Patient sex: M
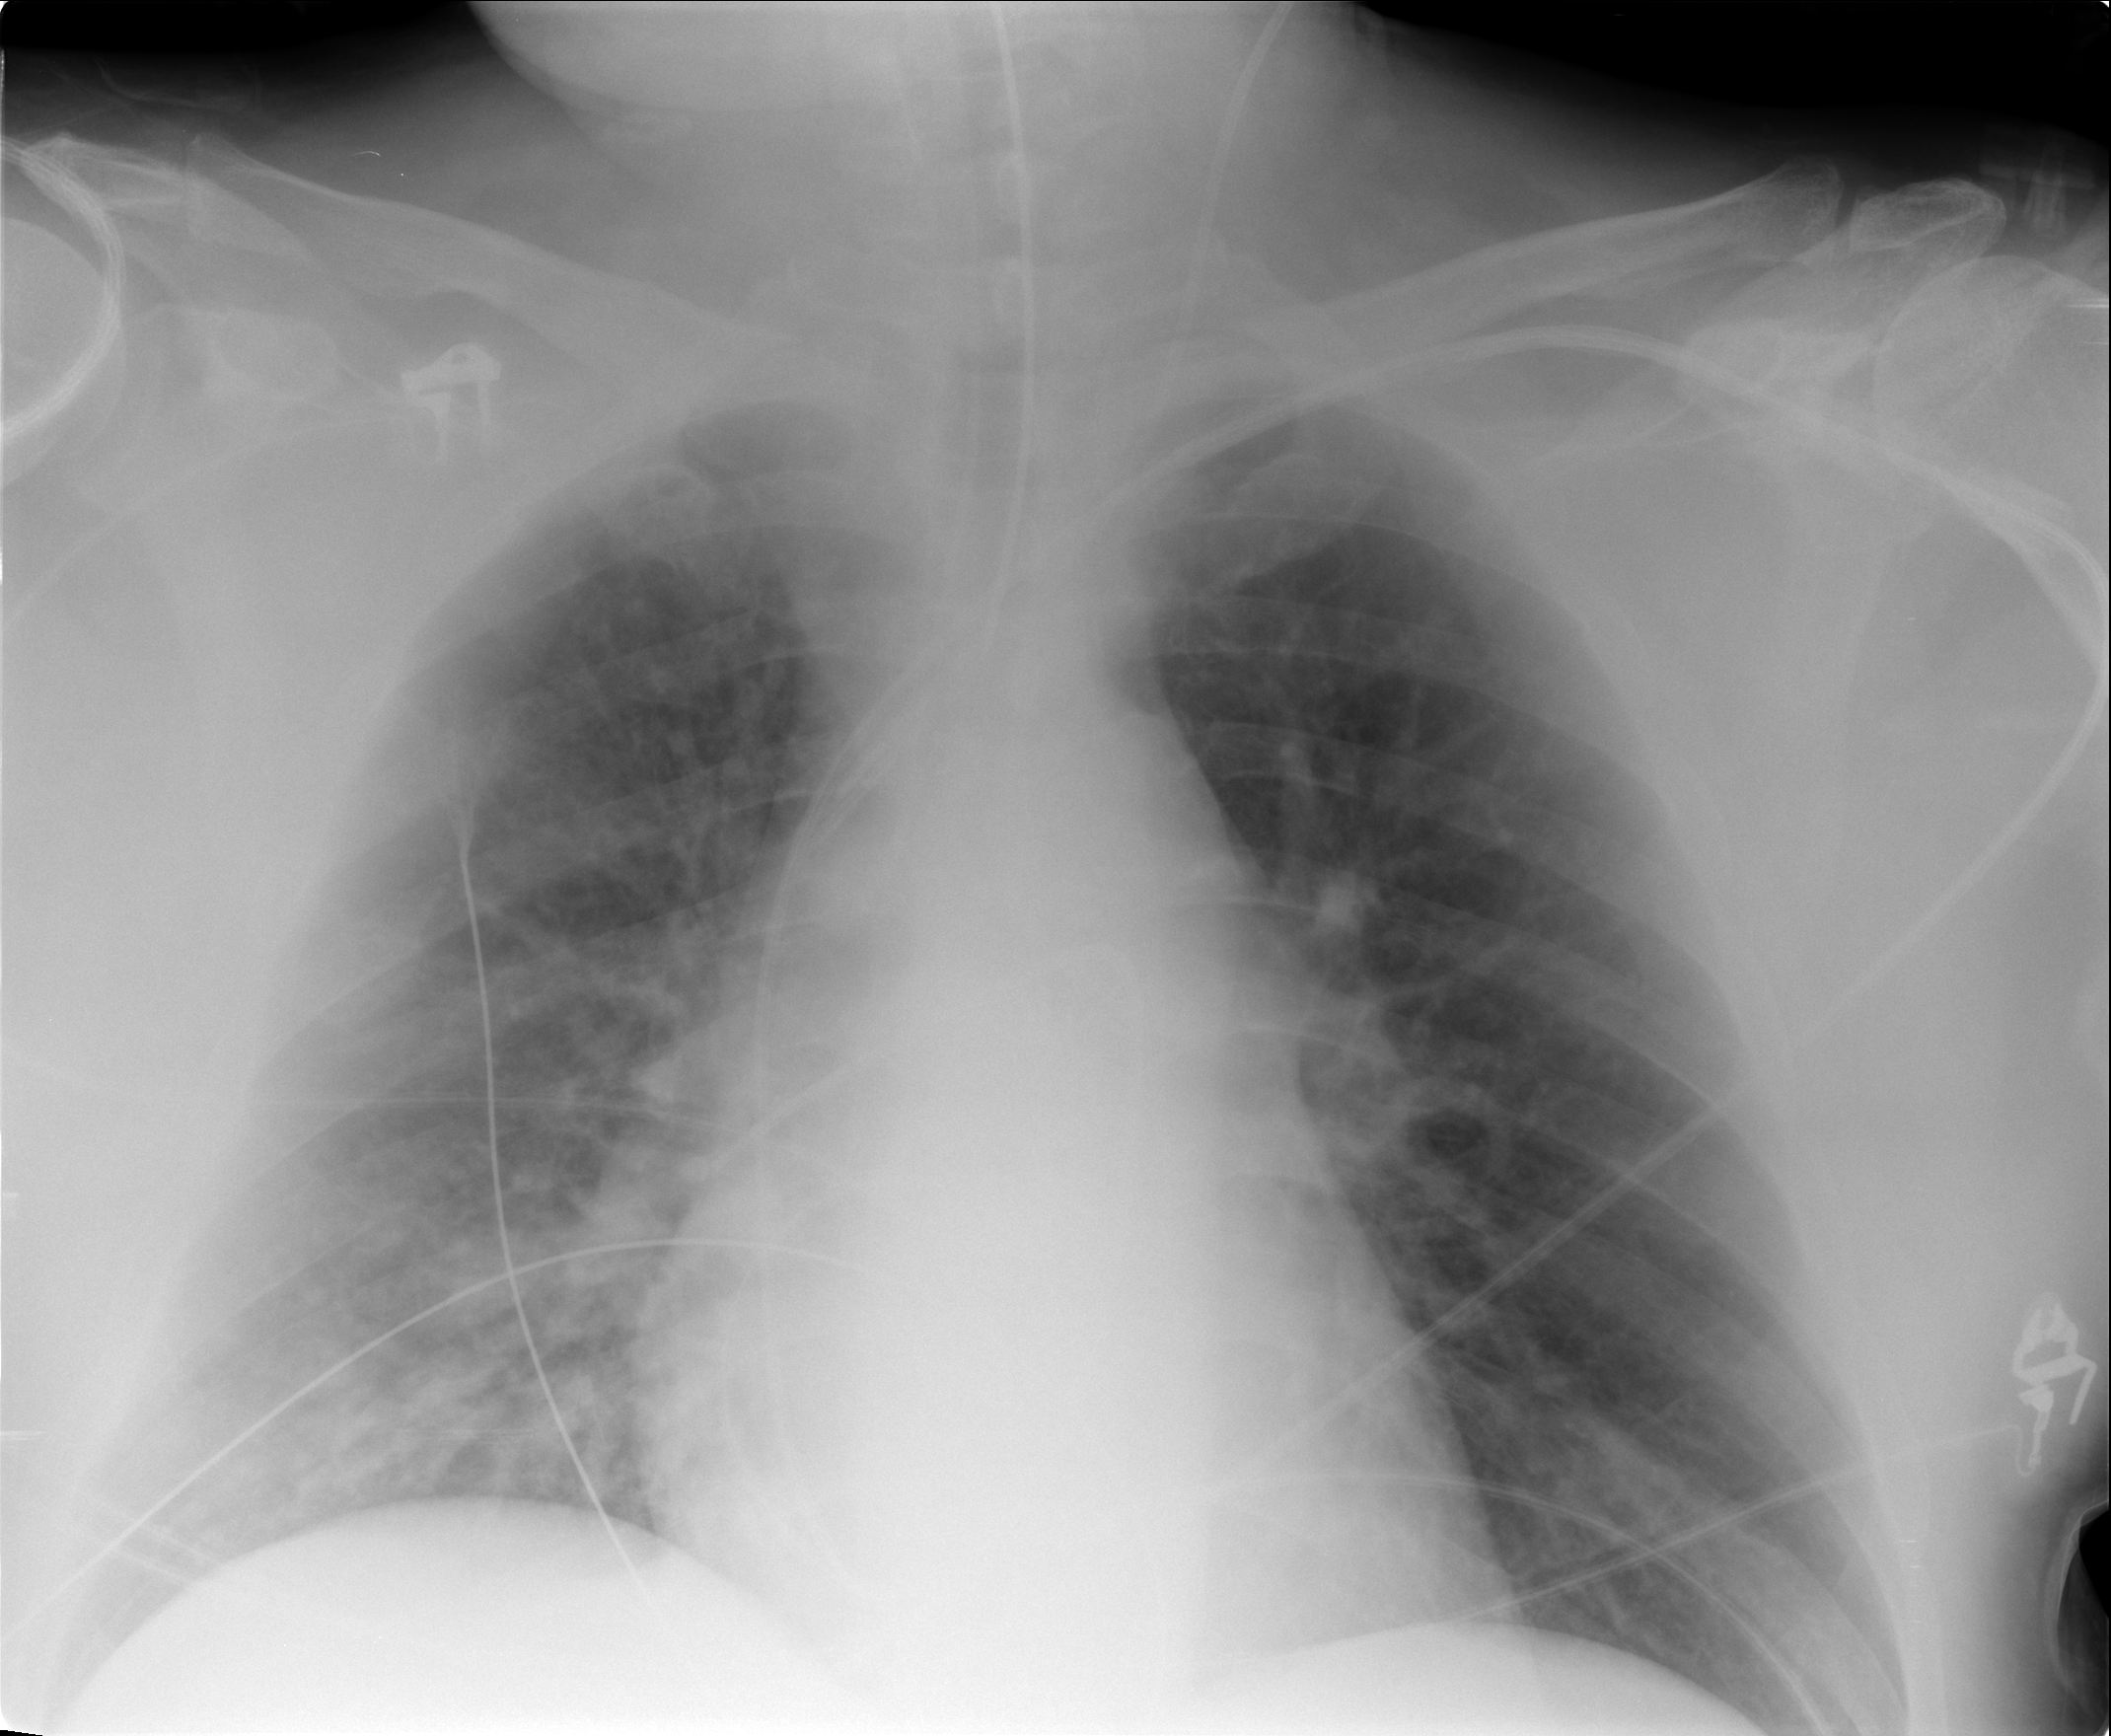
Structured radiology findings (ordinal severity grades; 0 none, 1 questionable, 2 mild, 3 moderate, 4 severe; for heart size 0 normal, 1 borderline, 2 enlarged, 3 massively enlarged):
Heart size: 0
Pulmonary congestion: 2
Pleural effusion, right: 0
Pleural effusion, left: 0
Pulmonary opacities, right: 2
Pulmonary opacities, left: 0
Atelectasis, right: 0
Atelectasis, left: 0